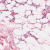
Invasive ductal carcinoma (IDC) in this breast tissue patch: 1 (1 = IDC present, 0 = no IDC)